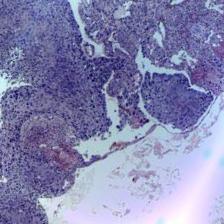
Diagnosis: OSCC